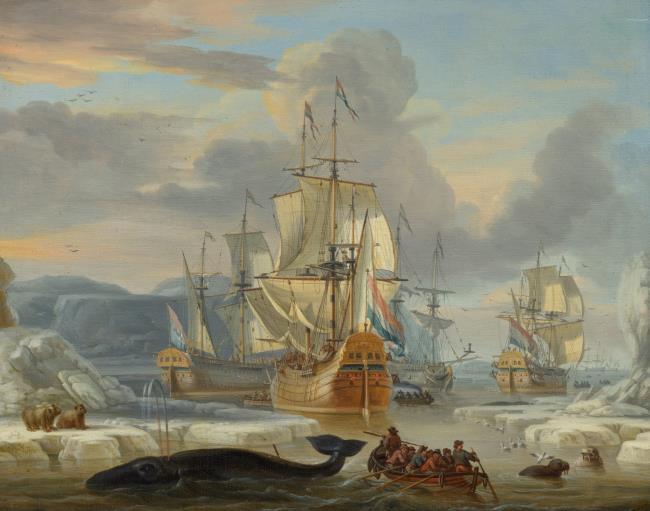
Title: Dutch whale hunters off a rocky coast
Artist: follower of Abraham Storck Bron: Laurens Schoemaker (2016-01)
Earliest date: 1700
Latest date: 1700
Genre: painting
Iconography: Walvis
Keywords: marine (genre), seashore, whaling, whaleship, flute (watercraft), sailing ship, full-rigged ship, row boat, ice floe, whale, walrus, polar bear, gull, spear, sky, cloud